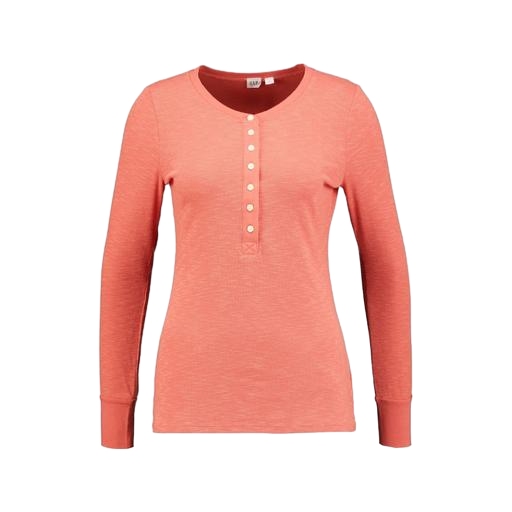
long-sleeve henley tee, henley shirt, long-sleeve shirt, white background